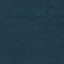
Land use / land cover: Forest